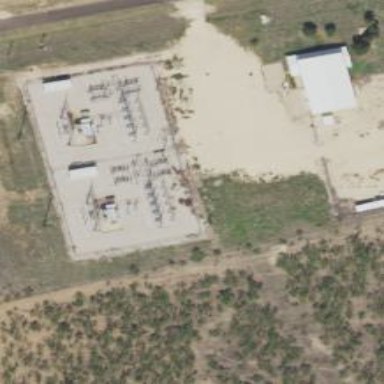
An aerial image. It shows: Fence surrounds transmission level power substation.